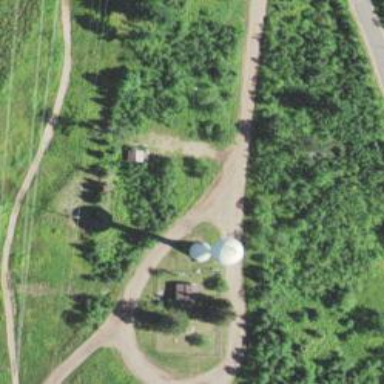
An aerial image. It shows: Water tower that is man-made.